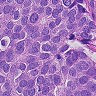
Metastatic tissue present: yes